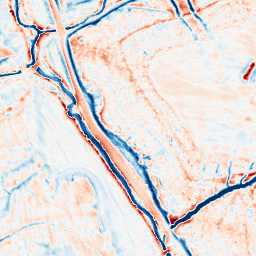
Category: edge_preserving
Decomposition family: guided
Decomposition parameters: radius: 4
eps: 0.001
Upsampling method: cubic_catmull_rom
Upsampling parameters: scale: 4
Upsampling scale: 4